【题型】选择题　【知识点】立体几何　【难度】easy
在正方体 \(ABCD-A_1B_1C_1D_1\) 中，表面的对角线与 \(AD_1\) 成 \(60^\circ\) 角的有（\quad )条

A. 4 \quad B. 6 \quad C. 8 \quad D. 12
【解答】
【答案】C

【详解】

以 \(AD_1\) 为一边的面对对角线构成的等边三角形如图为：\(\triangle AB_1D_1\) 和 \(\triangle AD_1C\)，

所以，与 \(AD_1\) 夹角为 \(60^\circ\) 的面对对角线有：\(B_1D_1\)、\(AB_1\)、\(CD_1\)、\(AC\)，

又因为 \(A_1C_1 \parallel AC\)，\(A_1B \parallel CD_1\)，\(BD \parallel B_1D_1\)，\(C_1D \parallel AB_1\)，

根据平行关系可知 \(BD\)、\(C_1D\)、\(A_1B\)、\(A_1C_1\) 也与 \(AD_1\) 成 \(60^\circ\) 角，

可知满足题意的面对对角线共有 8 条，

故选：C.
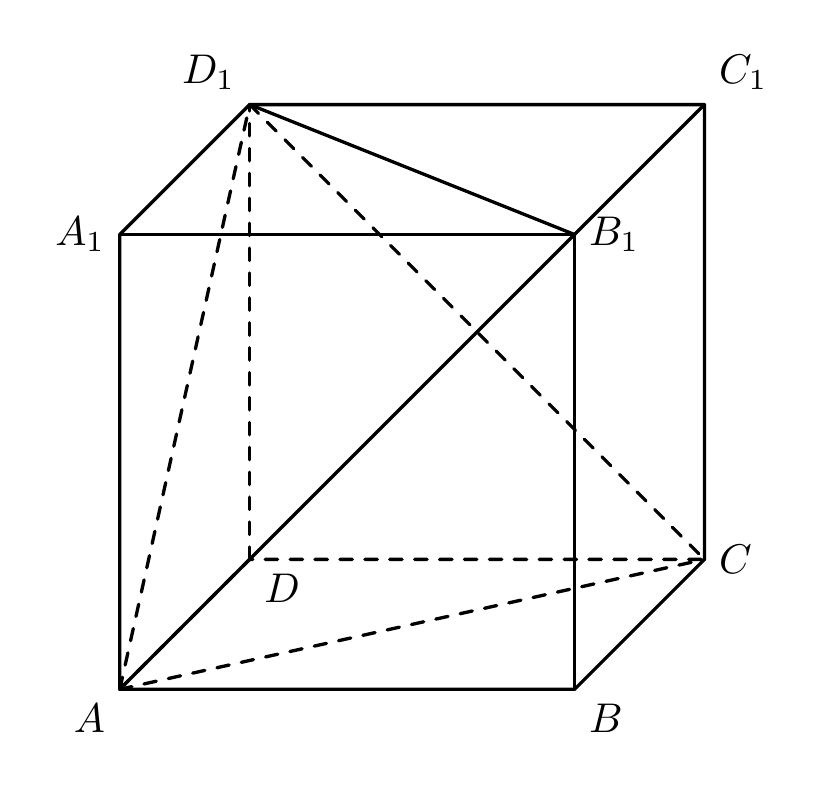